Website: home-depot
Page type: review-order
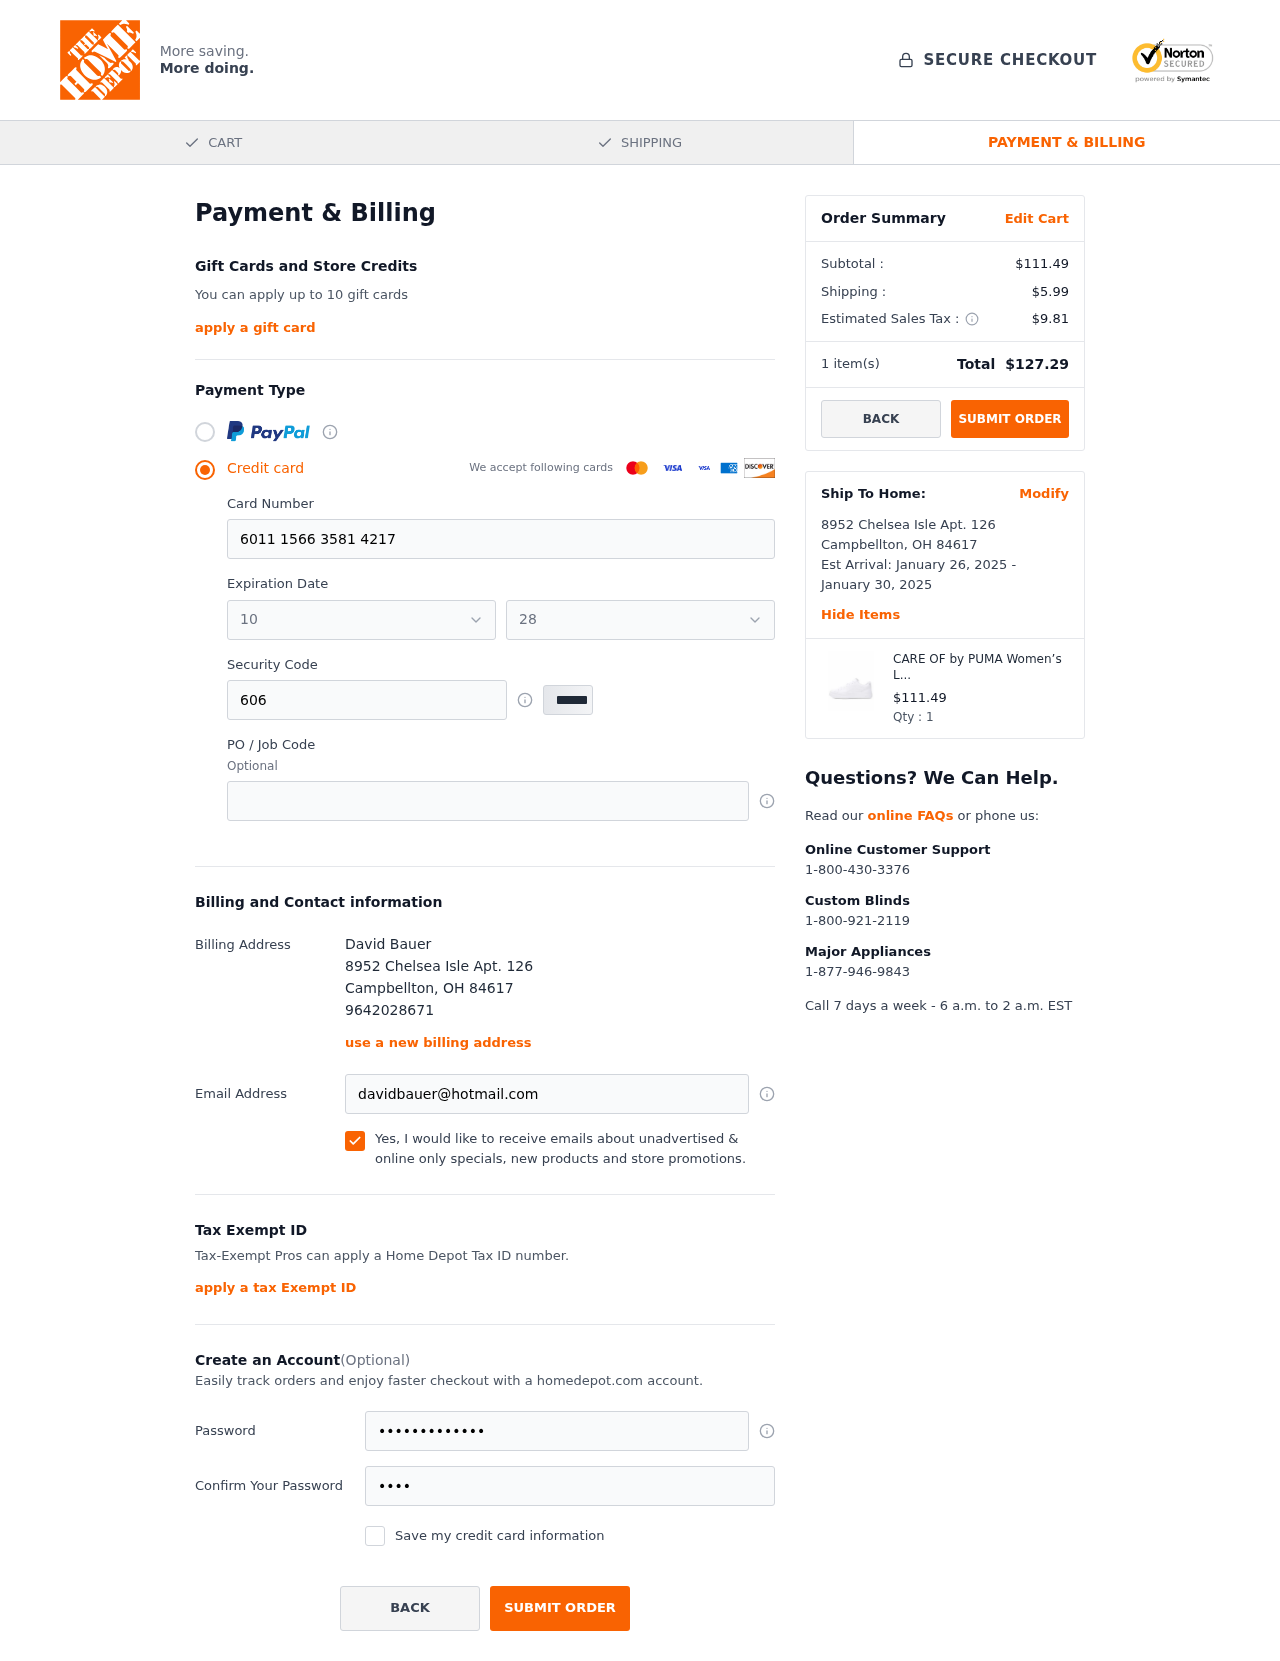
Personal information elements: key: PII_CARD_EXPIRY_MONTH
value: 10
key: PII_CARD_EXPIRY_YEAR
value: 28
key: PII_CITY
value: Campbellton
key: PII_FULLNAME
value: David Bauer
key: PII_PHONE
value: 9642028671
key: PII_POSTCODE
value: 84617
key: PII_STATE_ABBR
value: OH
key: PII_STREET
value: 8952 Chelsea Isle Apt. 126
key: PII_CARD_NUMBER
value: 6011 1566 3581 4217
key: PII_CARD_CVV
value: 606
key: PII_EMAIL
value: davidbauer@hotmail.com
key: PII_POSTCODE_FULL
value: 84617
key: PII_POSTCODE_NUMERIC
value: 84617
Product elements: key: PRODUCT1_NAME
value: CARE OF by PUMA Women’s Leather Platform Low-Top Sneakers
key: PRODUCT1_PRICE
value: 111.49
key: PRODUCT1_QUANTITY
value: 1
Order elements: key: ORDER_SUBTOTAL
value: $111.49
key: ORDER_SHIPPING_COST
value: $5.99
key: ORDER_TAX
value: $9.81
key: ORDER_NUM_ITEMS
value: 1
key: ORDER_TOTAL
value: $127.29
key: ORDER_SHIPPING_DATE
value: January 26, 2025
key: ORDER_DELIVERY_DATE
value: January 30, 2025